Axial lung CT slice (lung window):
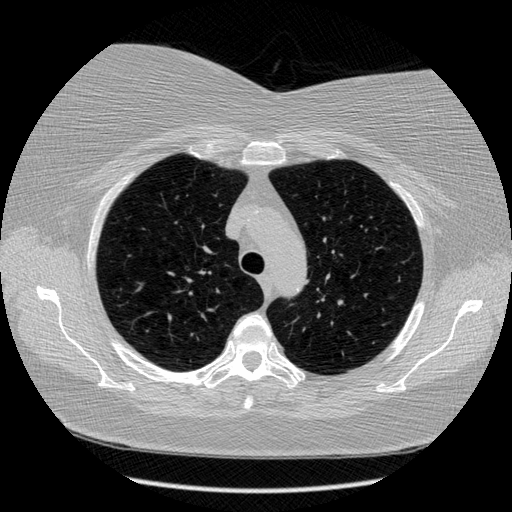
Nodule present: no